The image is an STFT spectrogram (time versus frequency) of a rotating-machine vibration signal. Diagnose the rotating machine from this image, choosing from: normal, misalignment, unbalance, looseness.
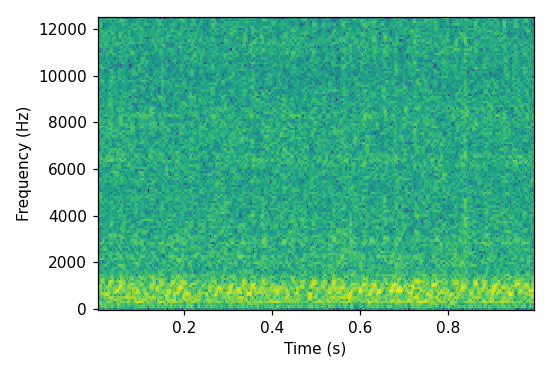
Answer: normal